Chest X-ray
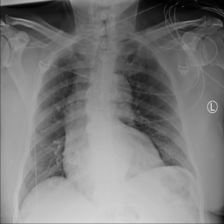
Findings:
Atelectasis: negative
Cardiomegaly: negative
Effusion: negative
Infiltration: negative
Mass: negative
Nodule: negative
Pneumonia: negative
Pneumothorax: negative
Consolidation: negative
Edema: negative
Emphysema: negative
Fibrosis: negative
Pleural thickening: negative
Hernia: negative